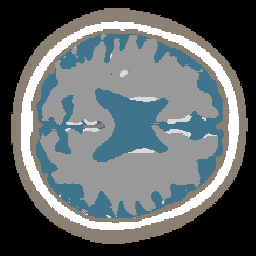
Label: no_lesion